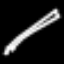
Label: pencil